Question: I am using this code here to toggle a specific class of content within a set of tabs. Here is a screenshot:

The Fade-in, fade-out effect works great, although I can see the new page "loading" after the fade-in effect of that new page has already started. And that's set on slow transition! It seems as if the fading effect is not tied at all to the page load, which I think is throwing things off. Is there a way to make the transition more smooth?
Here's the code:
'''
jQuery(document).on("click",".nav-tab", function(e){
e.preventDefault();
jQuery('.page-form').fadeOut('slow').load(jQuery(this).attr('href') + ' .page-form');
jQuery('.page-form').fadeIn('slow').load(jQuery(this).attr('href') + ' .page-form');
});
'''
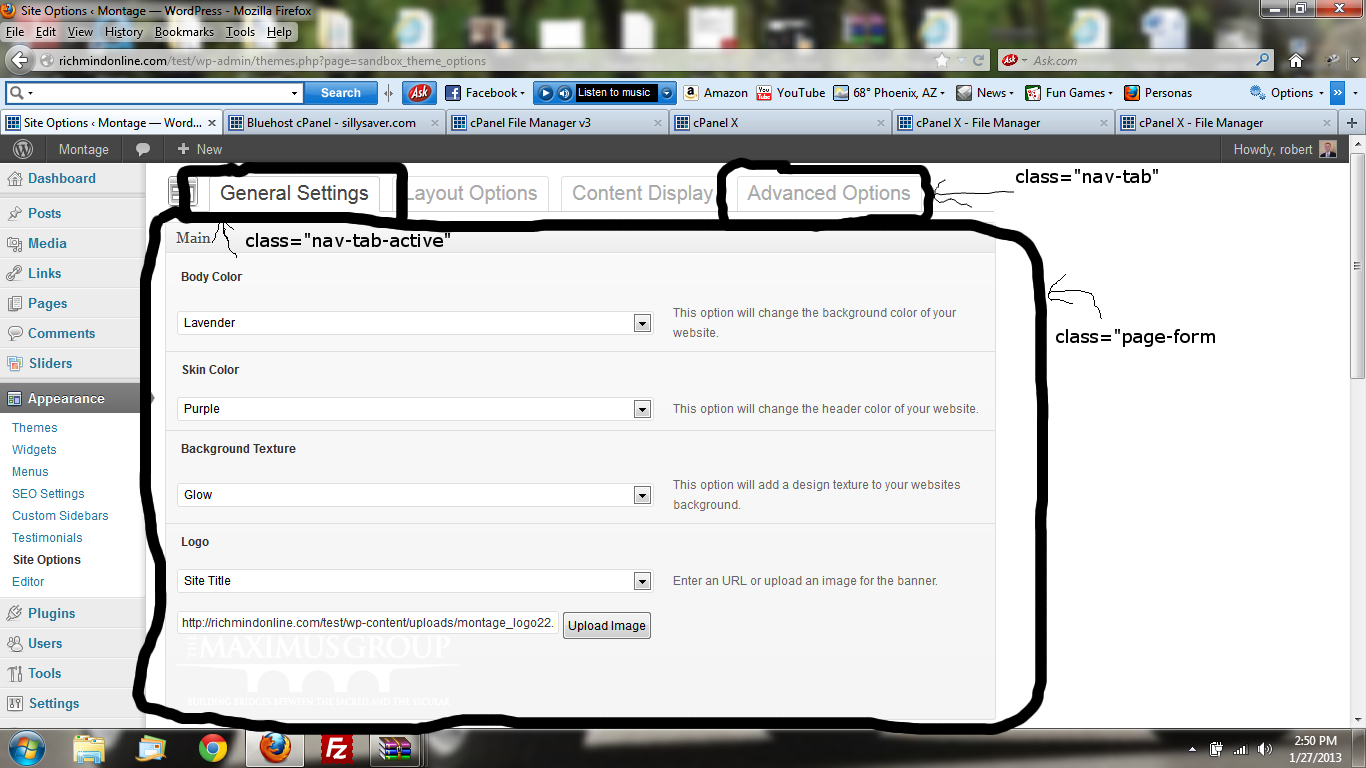
Answer: Your second call:
'''
jQuery('.page-form').fadeIn('slow').load(jQuery(this).attr('href') + ' .page-form');
'''
Has to happen in a finish-callback to the first call, like this:
'''
jQuery('.page-form').fadeOut('slow')
.load(jQuery(this).attr('href') + ' .page-form', function() {
jQuery('.page-form').fadeIn('slow')
.load(jQuery(this).attr('href') + ' .page-form');
});
'''
The reason is that most jQuery functions work asynchronously: You probably assumed the call would block until the content is loaded, but that's not the case - the call returns immediately, and the content gets loaded in the background. This causes the strange effects you're seeing - the div is faded in and out and loaded twice, all at the same time.
Btw, why exactly are you doing a second 'load()' after the first one? This looks a bit strange to me - I assume you want to have the element fade out, then load new content, then fade in again?
Also note that 'fadeOut()' accepts a callback similar to 'load()' - so if you want to have the fade finish before the loading starts, place the first 'load()' inside a callback and pass that to the 'fadeOut()'-call.